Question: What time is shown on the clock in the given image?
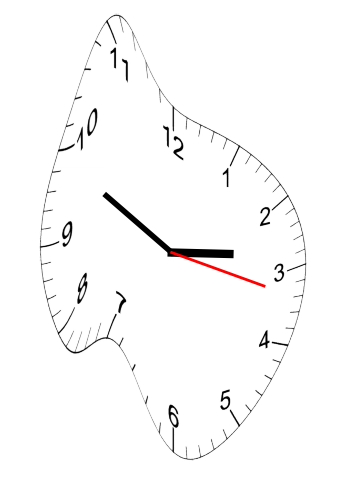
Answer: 02:49:17